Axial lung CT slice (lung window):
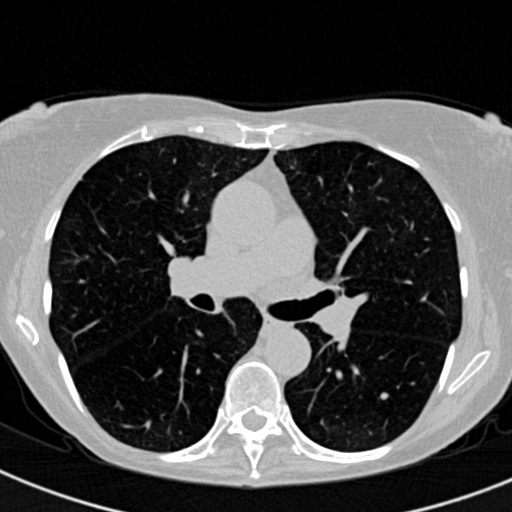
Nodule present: yes
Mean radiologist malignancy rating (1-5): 3